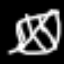
Label: leaf